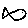
Label: fish